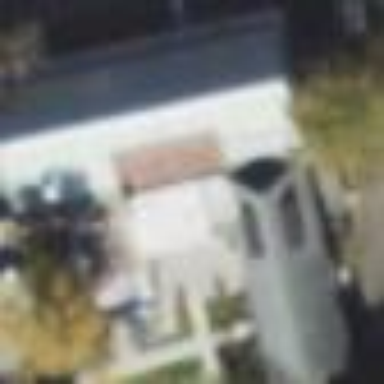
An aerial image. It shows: Simple house.